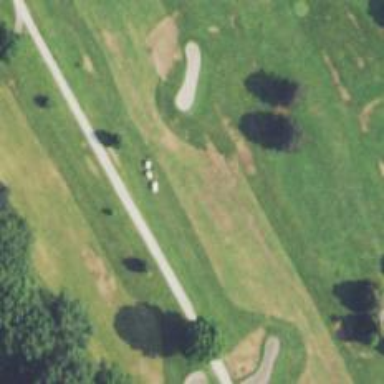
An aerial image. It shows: View of golf hole.